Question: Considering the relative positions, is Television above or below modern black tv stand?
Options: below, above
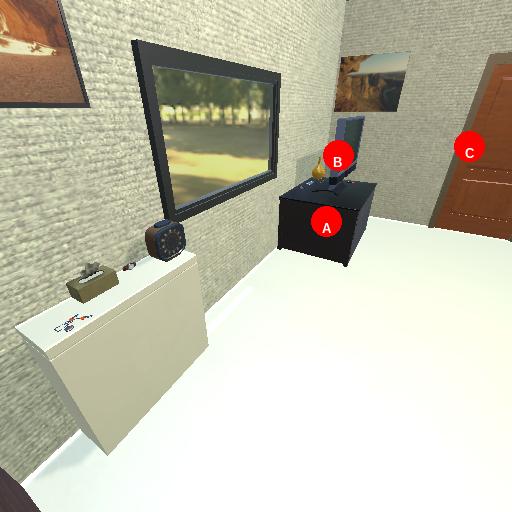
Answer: below